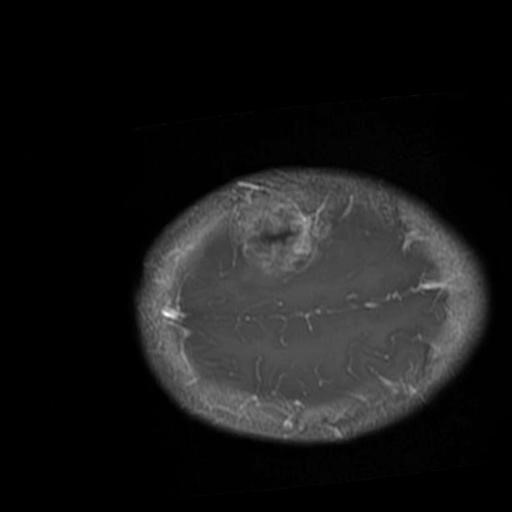
Label: brain_glioma